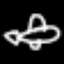
Label: airplane